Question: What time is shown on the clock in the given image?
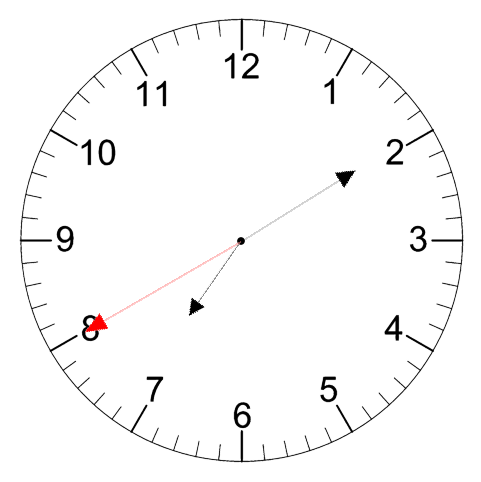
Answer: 07:09:40